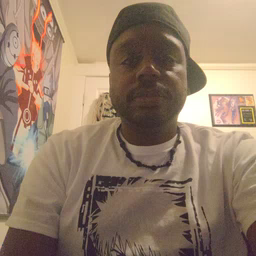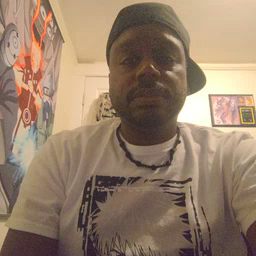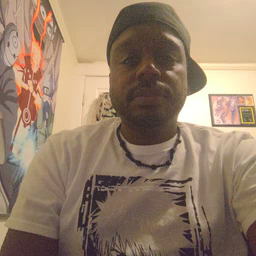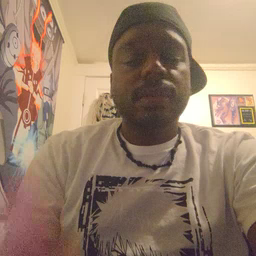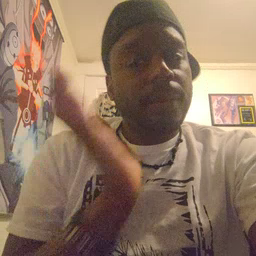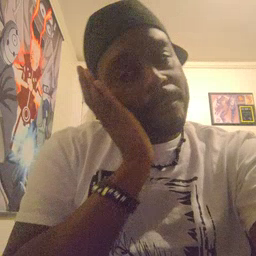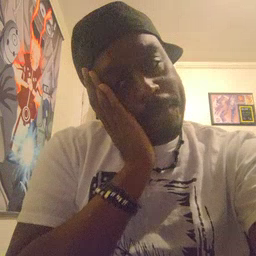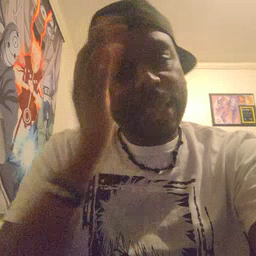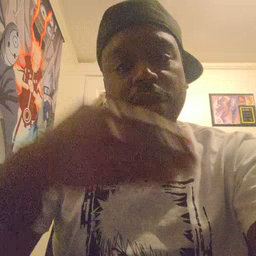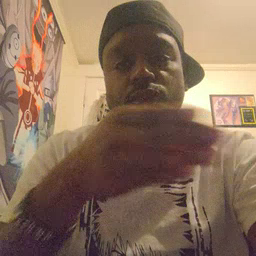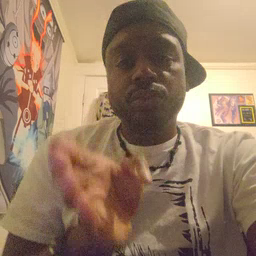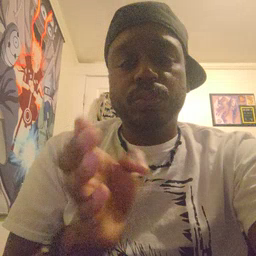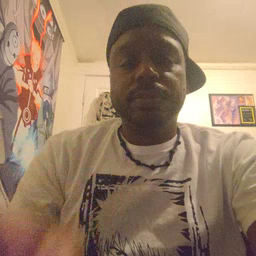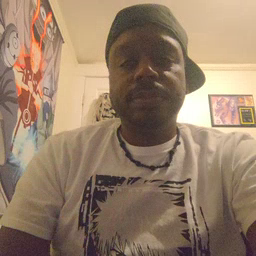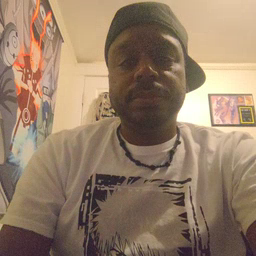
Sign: bedroom